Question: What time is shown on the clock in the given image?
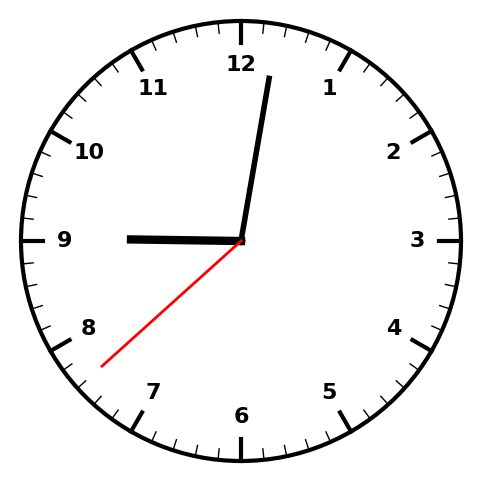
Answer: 09:01:38